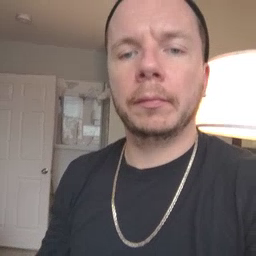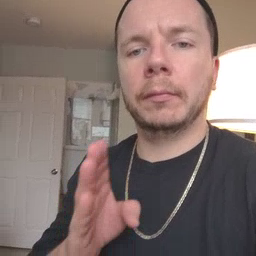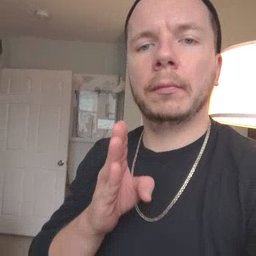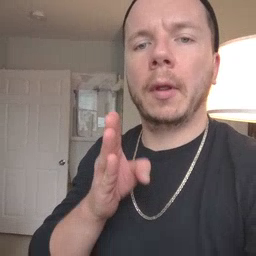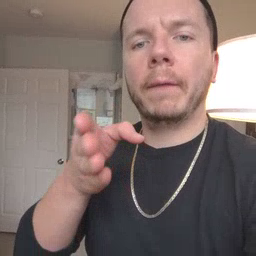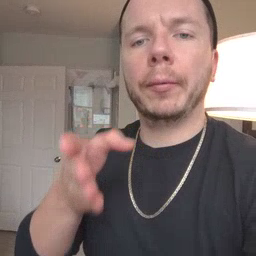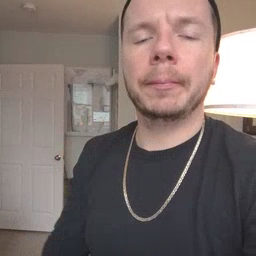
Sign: after